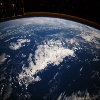
Label: cloud